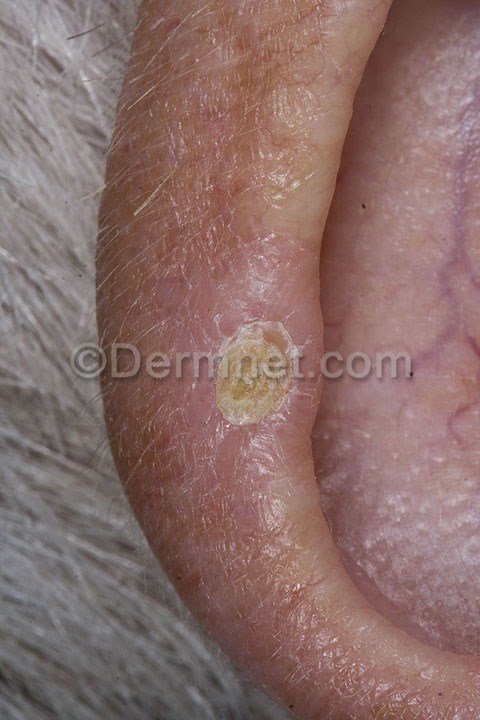
Disease: Seborrheic Keratoses and other Benign Tumors